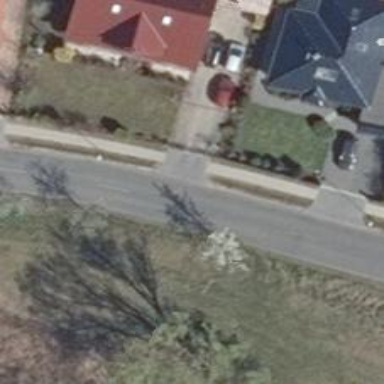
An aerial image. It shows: Footway.